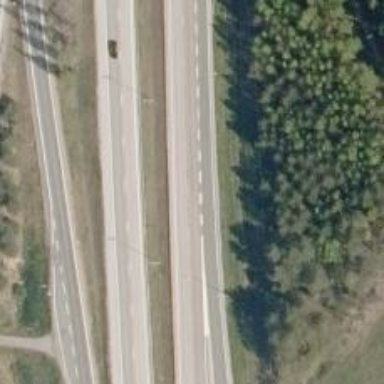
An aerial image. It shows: Asphalt motorway.